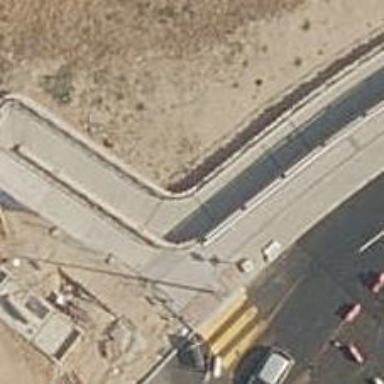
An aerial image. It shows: Retaining wall.